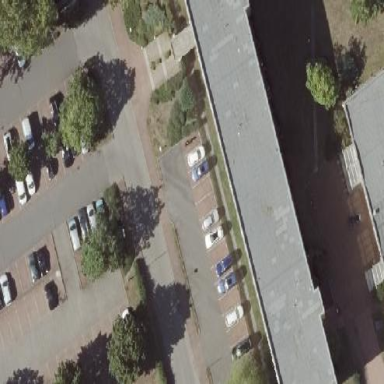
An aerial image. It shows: Office building with flat roof.